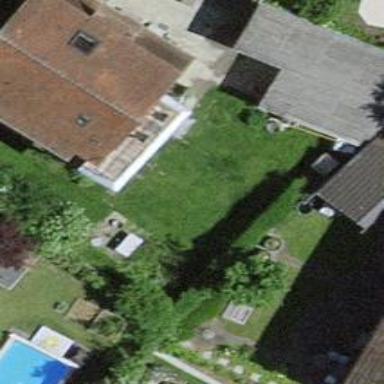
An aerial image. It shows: Detached building.